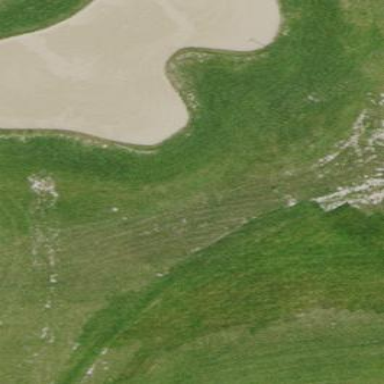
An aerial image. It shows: Sandy area is golf bunker.